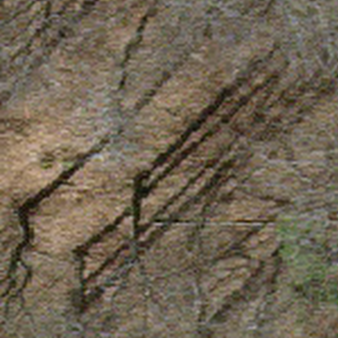
Label: other